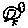
Label: bird